Interaction volume radius: 5 \u00c5
Interaction volume height: 10 \u00c5
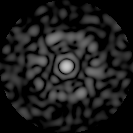
Disorder parameter: 0.8287